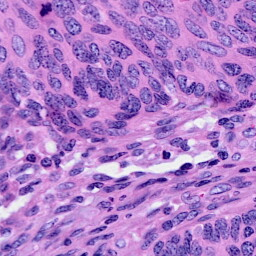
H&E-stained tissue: Cervix